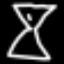
Label: hourglass